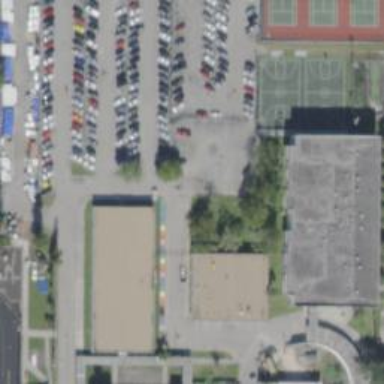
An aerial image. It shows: Parking space is available.